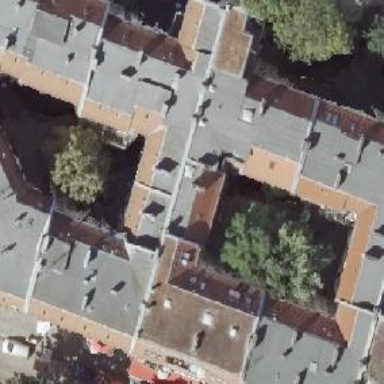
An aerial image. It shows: Apartment building with double saltbox roof shape.